【题型】解答题　【知识点】解析几何　【难度】medium
椭圆$\Gamma$:$\frac{x^2}{a^2}+y^2=1(a>1)$的左右焦点分别为$F_1,F_2$，设$P(x_0,y_0)$是第一象限内椭圆上的一点，$PF_2$的延长线交椭圆于点$Q(x_1,y_1)$。

(1) 若椭圆的离心率$\frac{\sqrt{2}}{2}$，求$a$的值；

(2) 若$a=\sqrt{2}$，$\overrightarrow{PQ}\cdot\overrightarrow{OF_2}=\frac{12}{5}$，求$x_0$；

(3) 若$a=2$，过点$T(0,t)$的直线$l$与椭圆$\Gamma$交于$M,N$两点，且$|MN|=2$，则当$t\ge0$时，判断符合要求的直线有几条，说明理由。
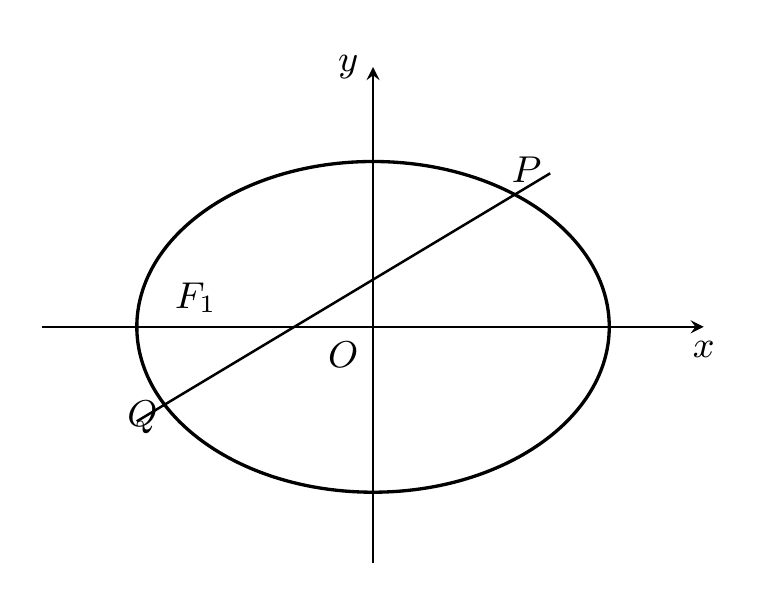
【解答】
\textbf{【答案】}
(1) $a=\sqrt{2}$

(2) $x_0=1$

(3) 答案见解析

\textbf{【分析】}
(1) 直接根据离心率的定义求解即可；

(2) 直线$PQ$与椭圆方程联立，利用三角函数的知识表示出$\cos\angle PF_2O$，再利用弦长公式表示出$|PQ|$，结合向量数量积公式代入$\overrightarrow{PQ}\cdot\overrightarrow{OF_2}=\frac{12}{5}$求出$k$，再求$y_0$和$x_0$；

(3) 分类讨论，当直线$l$斜率不存在时满足条件，当斜率存在时，先写出$|MN|$的表达式，然后对方程$|MN|=2$进行分类讨论。

\textbf{【详解】}
(1) 若$e=\frac{\sqrt{2}}{2}$，则$\frac{\sqrt{a^2-1}}{a}=\frac{\sqrt{2}}{2}$，解得：$a=\sqrt{2}$。

(2) 若$a=\sqrt{2}$，则椭圆方程为：$\frac{x^2}{2}+y^2=1$且$c=1$。由$P$点在第一象限可知$PQ$的斜率不为$0$，设直线$PQ$的方程为：$x=ky-1(k>0)$，直线$PQ$与椭圆方程联立消去$x$得：$(k^2+2)y^2-2ky-1=0$，所以$y_0+y_1=\frac{2k}{k^2+2}$，$y_0y_1=\frac{-1}{k^2+2}$，$|PQ|=\sqrt{1+k^2}|y_0-y_1|=\sqrt{1+k^2}\sqrt{(y_0+y_1)^2-4y_0y_1}=\sqrt{1+k^2}\sqrt{\left(\frac{2k}{k^2+2}\right)^2+\frac{4}{k^2+2}}=\sqrt{1+k^2}\frac{\sqrt{8k^2+8}}{k^2+2}$。因为$\tan\angle PF_2O=\frac{1}{k}$，所以$\cos\angle PF_2O=\frac{1}{\sqrt{1+k^2}}$。而$\overrightarrow{PQ}\cdot\overrightarrow{OF_2}=|PQ||OF_2|\cos\angle PF_2O=\sqrt{1+k^2}\times\frac{\sqrt{8k^2+8}}{k^2+2}\times\frac{1}{\sqrt{1+k^2}}=\frac{\sqrt{8k^2+8}}{k^2+2}=\frac{12}{5}$，解得$k=2\sqrt{2}$。把$k=2\sqrt{2}$代入$(k^2+2)y^2-2ky-1=0$得：$10y^2-4\sqrt{2}y-1=0\Rightarrow y_0=\frac{4\sqrt{2}+\sqrt{72}}{20}=\frac{\sqrt{2}}{2}$，把$y_0=\frac{\sqrt{2}}{2}$代入椭圆方程得：$x_0=1$。

(3) 若$a=2$，则椭圆方程为：$\frac{x^2}{4}+y^2=1$，且$b=1$。当$t\ge0$且直线$l$斜率存在时，设直线$l$的方程为：$y=mx+t$，$M(x_2,y_2),N(x_3,y_3)$，直线$l$与椭圆方程联立消去$y$得：$(4m^2+1)x^2+8mtx+4t^2-4=0$，所以$x_2+x_3=\frac{-8mt}{4m^2+1}$，$x_2x_3=\frac{4t^2-4}{4m^2+1}$，$|x_2-x_3|=\sqrt{(x_2+x_3)^2-4x_2x_3}=\sqrt{\left(\frac{-8mt}{4m^2+1}\right)^2-4\times\frac{4t^2-4}{4m^2+1}}=\frac{\sqrt{64m^2-16t^2+16}}{4m^2+1}$，所以$|MN|=\sqrt{1+m^2}|x_2-x_3|=\sqrt{1+m^2}\frac{\sqrt{64m^2-16t^2+16}}{4m^2+1}=2$，整理得：$(12-4t^2)m^2-4t^2+3=0$。当$12-4t^2=0$或$\Delta=4(4t^2-3)(12-4t^2)<0$时，即$0\le t<\frac{\sqrt{3}}{2}$或$t\ge\sqrt{3}$时，方程无实数解，所以不存在满足$|MN|=2$的直线$l$；当$-4t^2+3=0$即$t=\frac{\sqrt{3}}{2}$时，方程只有唯一解$m=0$，所以存在一条满足$|MN|=2$的直线$l$；当$\Delta=4(4t^2-3)(12-4t^2)>0$，即$\frac{\sqrt{3}}{2}<t<\sqrt{3}$时，方程有两个不相等的实数解，所以存在两条满足$|MN|=2$的直线$l$。当$t\ge0$且直线$l$斜率不存在时，直线$l$即$y$轴，满足$|MN|=2$。综上所述：当$0\le t<\frac{\sqrt{3}}{2}$或$t\ge\sqrt{3}$时，存在一条满足$|MN|=2$的直线$l$；当$t=\frac{\sqrt{3}}{2}$时，存在两条满足$|MN|=2$的直线$l$；当$\frac{\sqrt{3}}{2}<t<\sqrt{3}$时，存在三条满足$|MN|=2$的直线$l$。